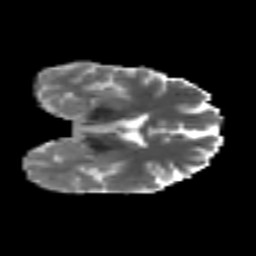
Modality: MD
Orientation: coronal
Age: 27
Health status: ill
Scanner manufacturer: philips
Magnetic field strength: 3 T
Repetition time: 9 s
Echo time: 0.127 s